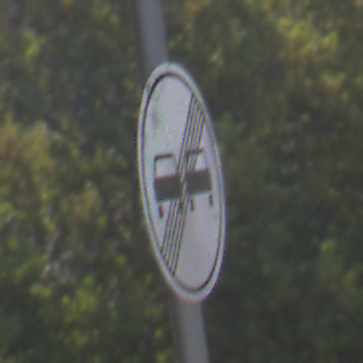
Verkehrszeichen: EndeUeberholverbot
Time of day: MorningAfternoon
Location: Outdoor (Nature)
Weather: Clear
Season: NotSpecified
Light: Natural